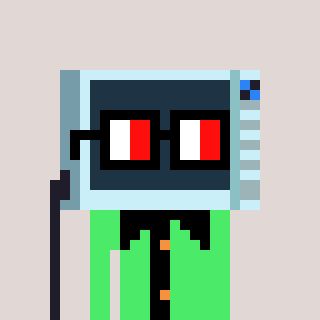
a pixel art character with square glasses with black frames and red eyes, a microwave-shaped head and a teal-colored body on a warm background